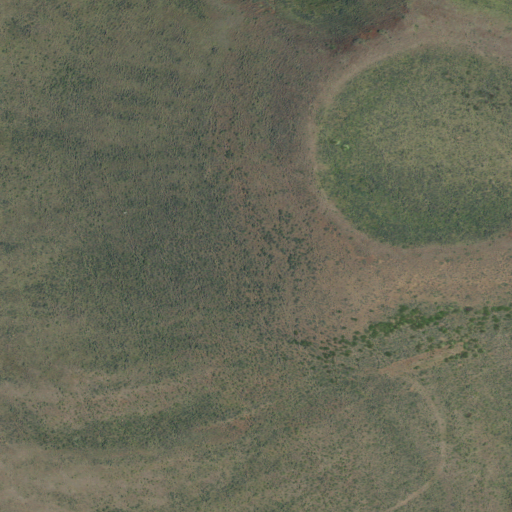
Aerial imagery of mountain in Idaho named Blacks Knoll containing only shrub